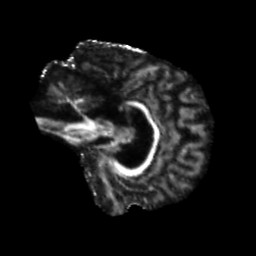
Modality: FA
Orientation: sagittal
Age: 51
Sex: male
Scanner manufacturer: siemens
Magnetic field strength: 3 T
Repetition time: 5.47 s
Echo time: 0.0854 s